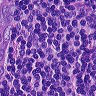
Metastatic tissue present: no